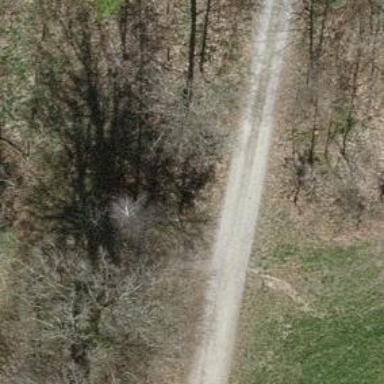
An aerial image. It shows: Gravel track with grade 2 tracktype.